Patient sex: F
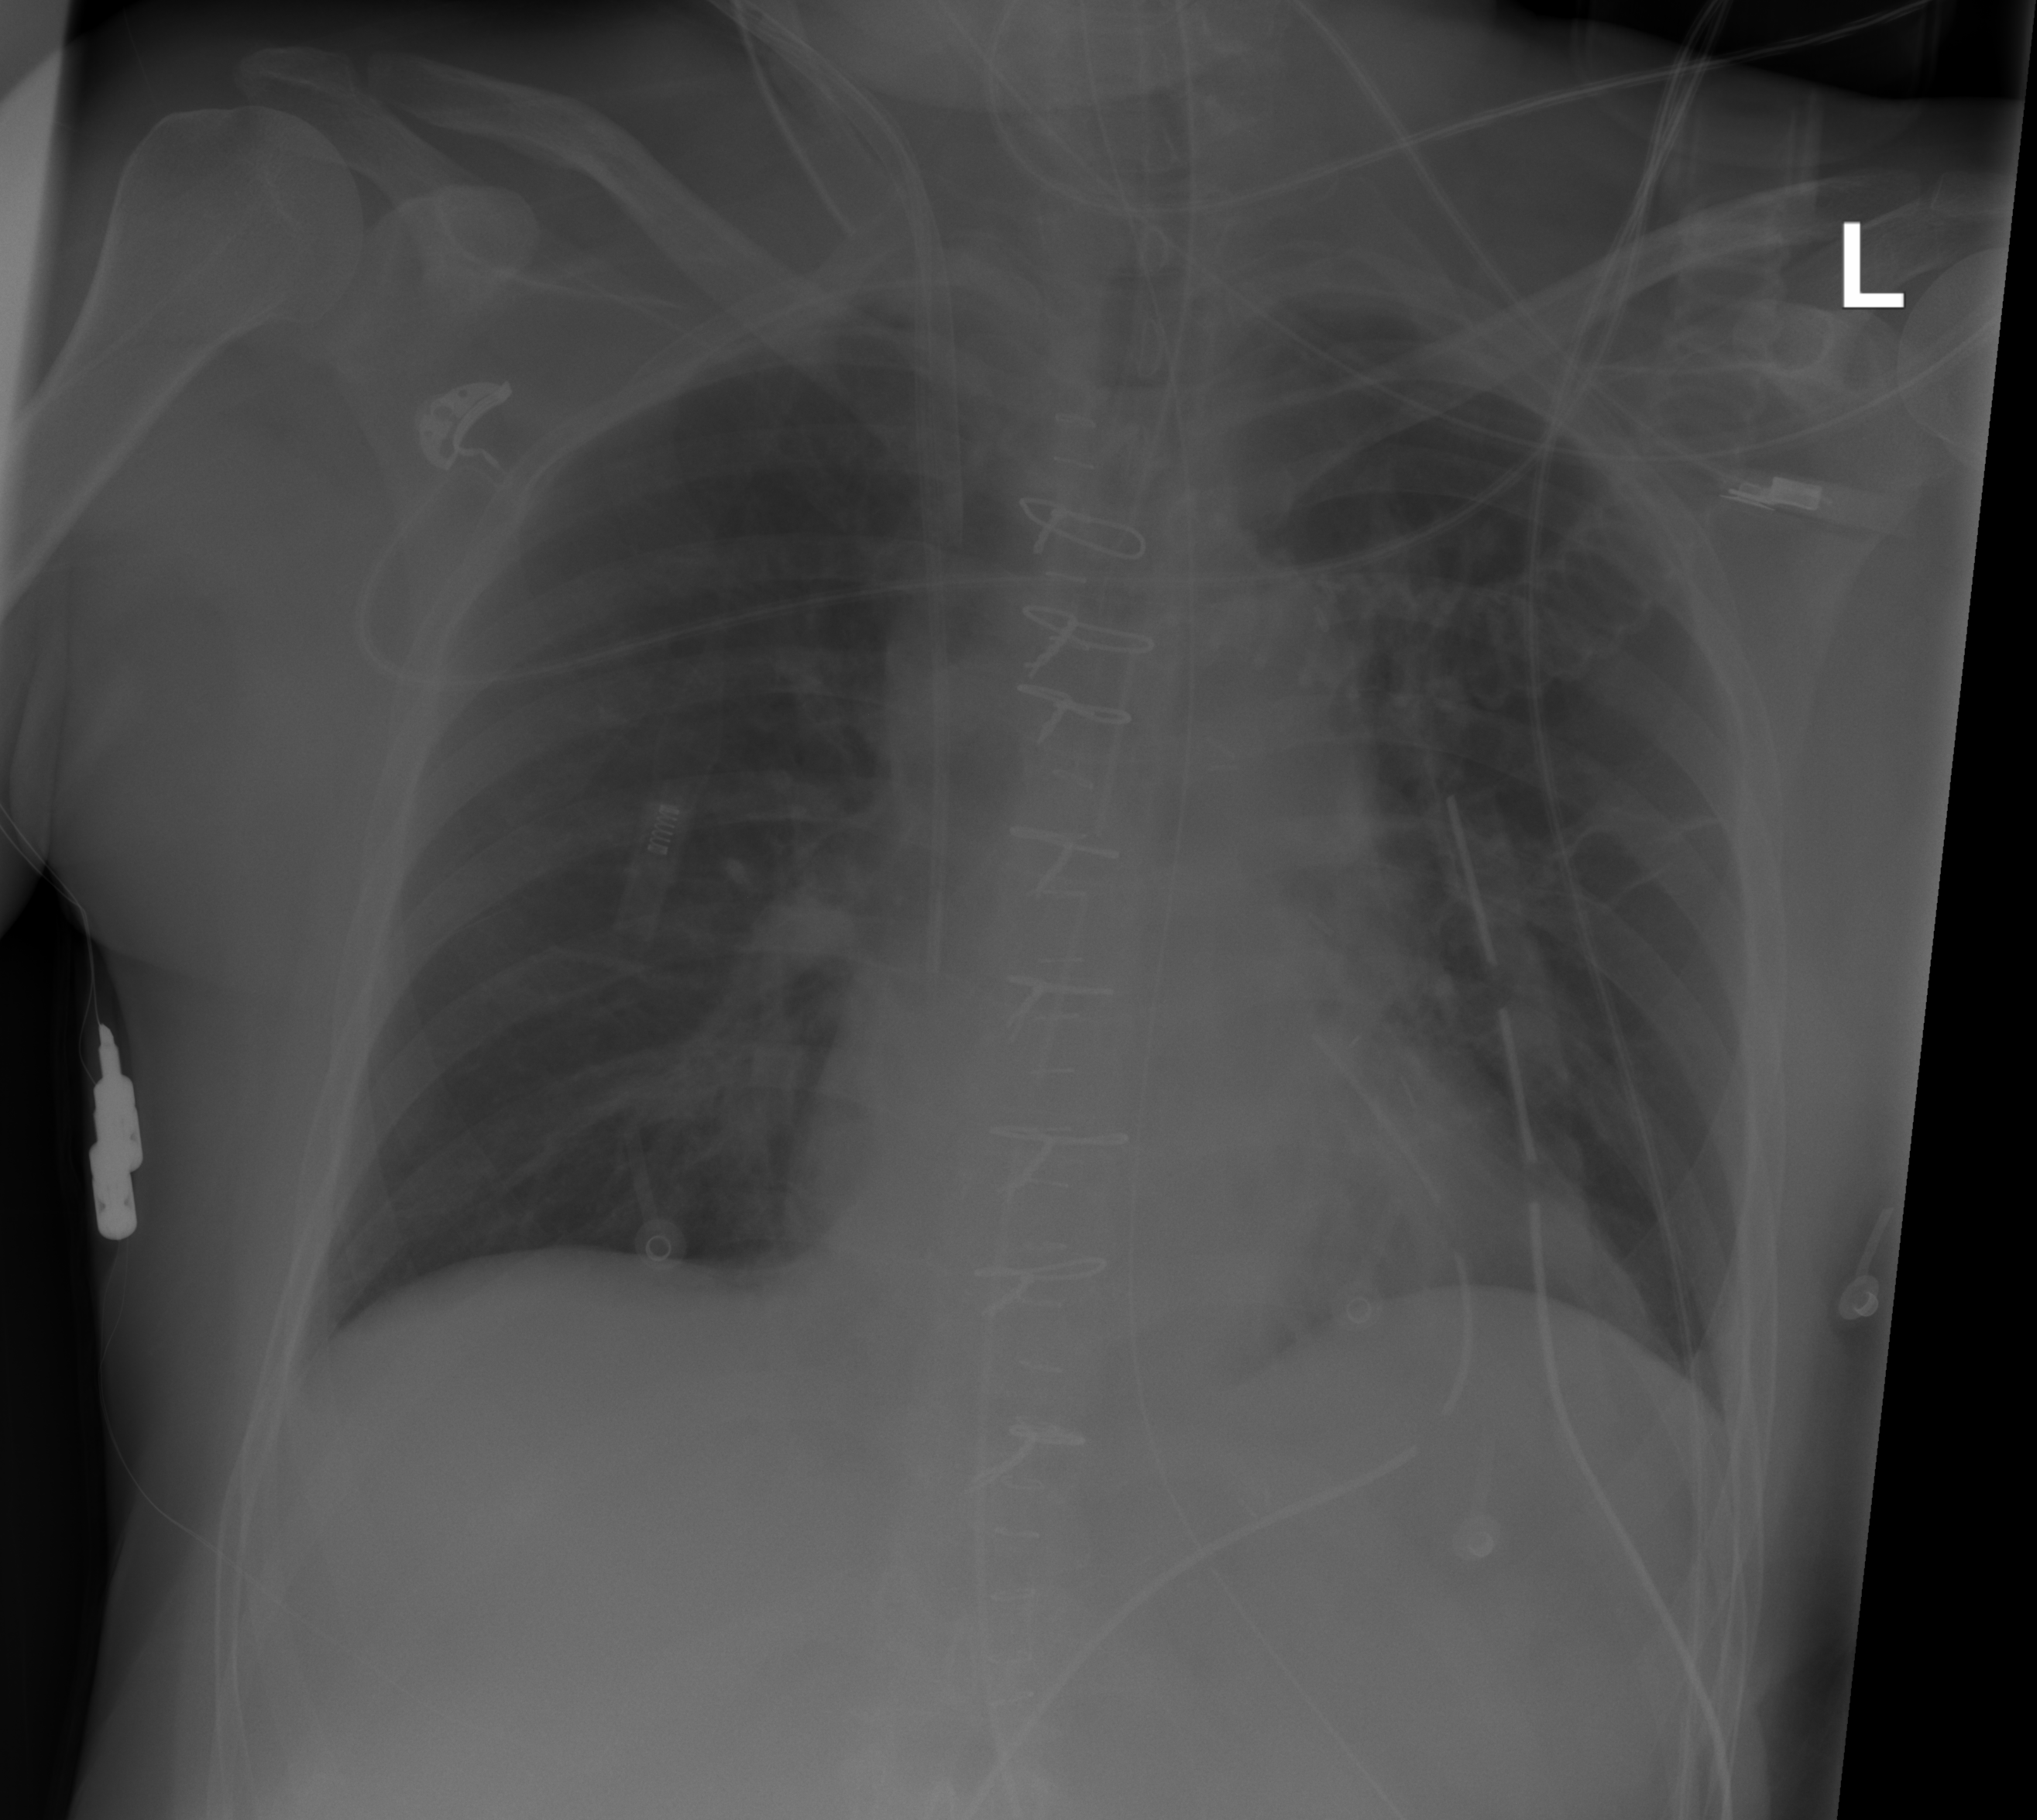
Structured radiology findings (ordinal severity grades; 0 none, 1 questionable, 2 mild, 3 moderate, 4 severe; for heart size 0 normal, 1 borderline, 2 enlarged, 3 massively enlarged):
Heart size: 0
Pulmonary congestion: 0
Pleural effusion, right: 0
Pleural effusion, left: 0
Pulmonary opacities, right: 0
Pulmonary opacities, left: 0
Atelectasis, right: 1
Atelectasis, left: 1